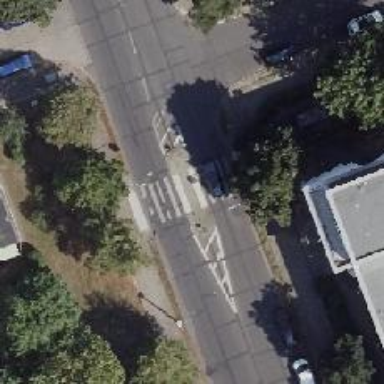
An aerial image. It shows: Zebra crossing with pedestrian island.